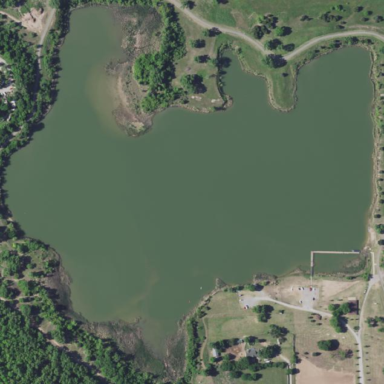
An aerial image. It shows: Lake with natural water.